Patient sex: M
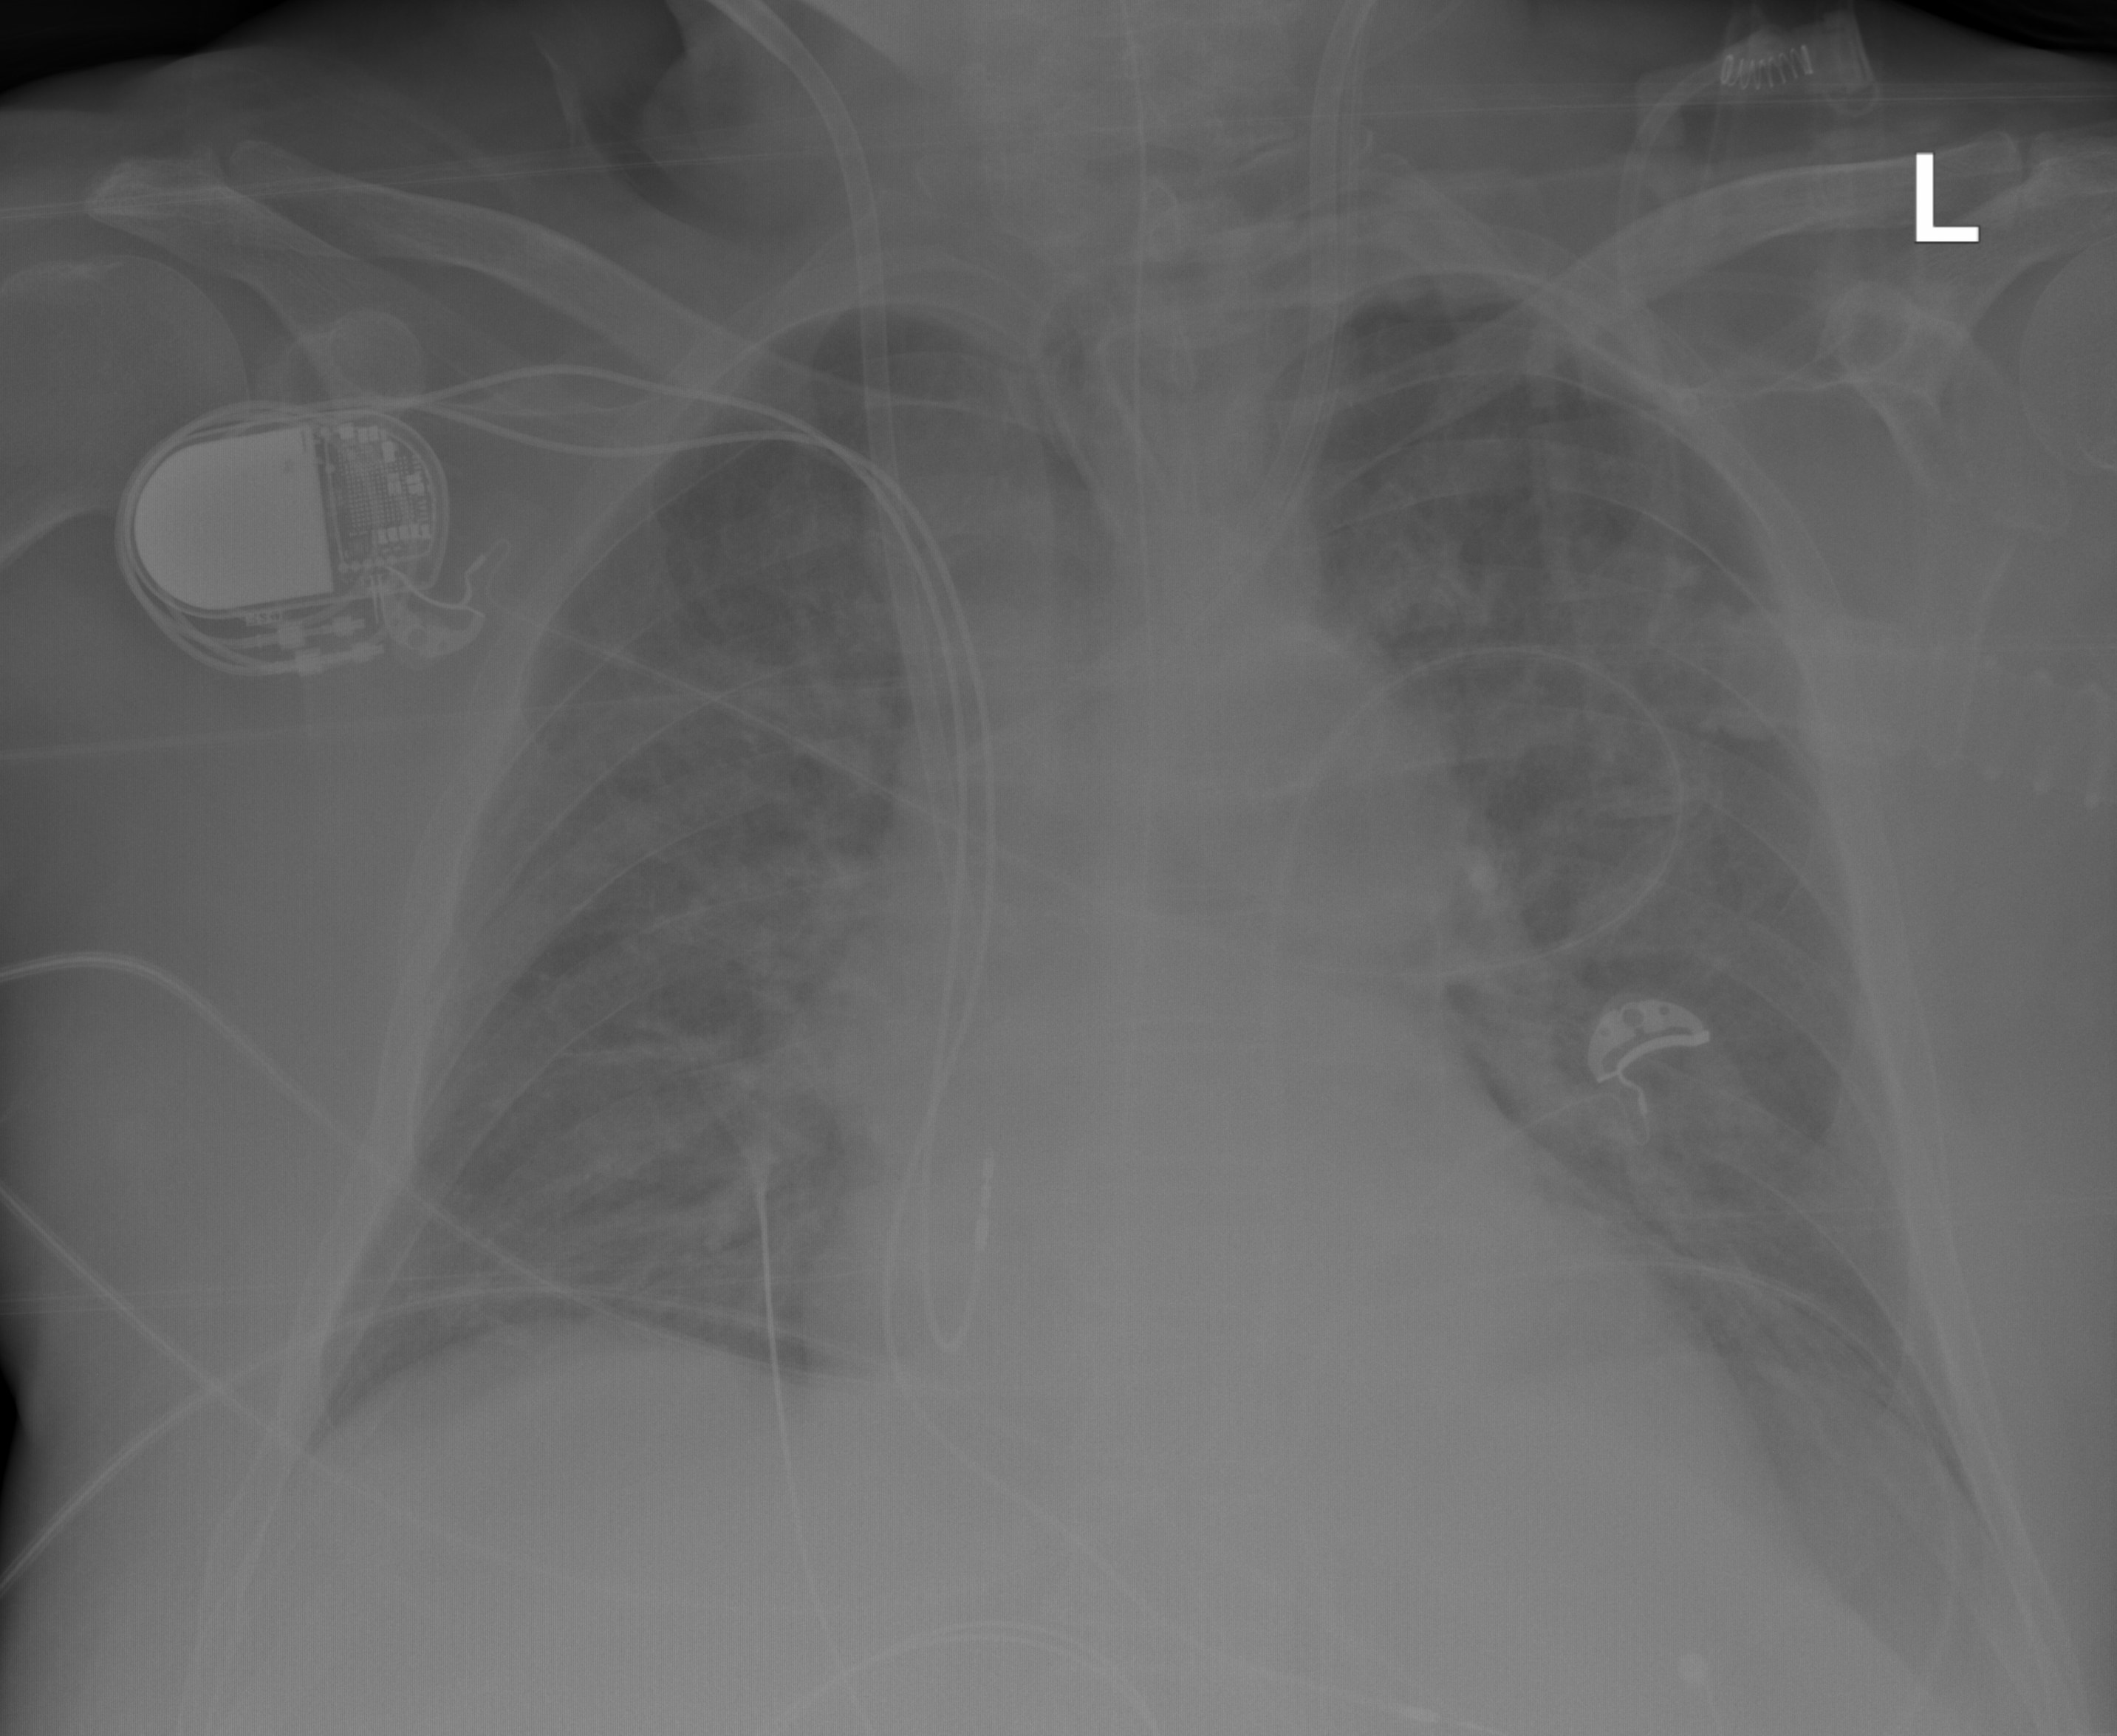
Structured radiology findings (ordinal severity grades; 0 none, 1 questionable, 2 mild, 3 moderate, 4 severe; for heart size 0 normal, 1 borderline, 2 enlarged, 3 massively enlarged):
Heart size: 0
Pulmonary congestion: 2
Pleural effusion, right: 0
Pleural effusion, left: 0
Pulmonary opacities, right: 2
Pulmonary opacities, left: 2
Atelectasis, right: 2
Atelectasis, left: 2